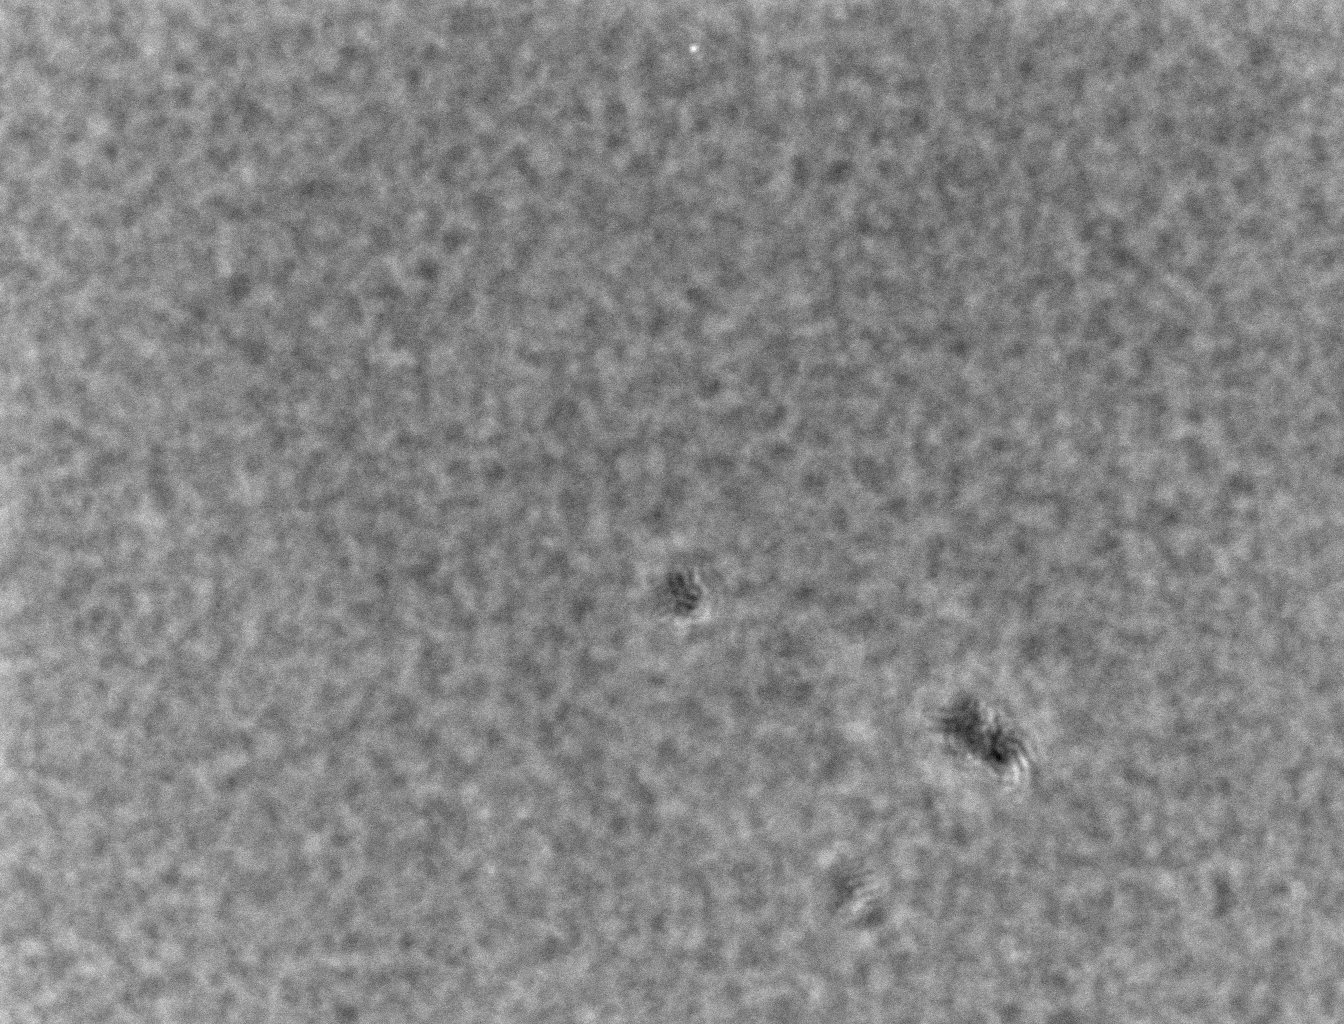
Defocused phase contrast microscopy, 60x objective, 3 h incubation